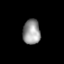
Tissue: lung
Cell type: Epithelial cells
Senescence score: 0.1857
Nuclear area (px): 430
Mean DAPI intensity: 150.019